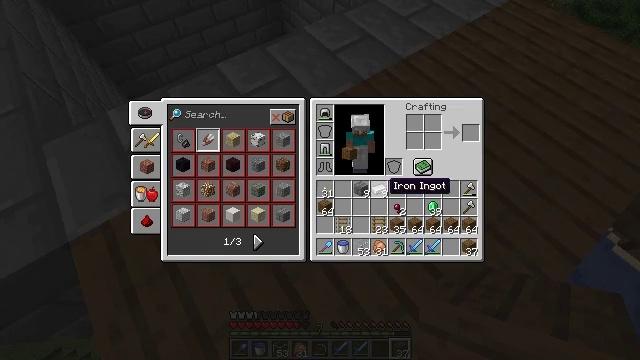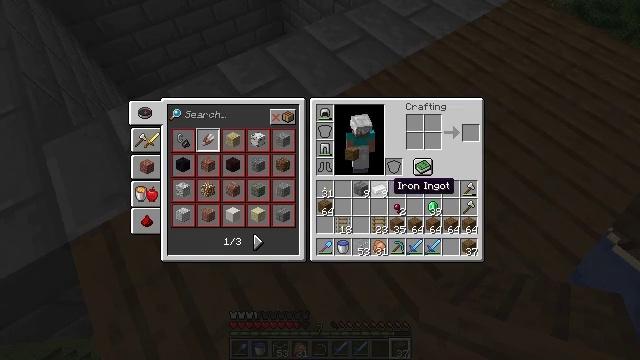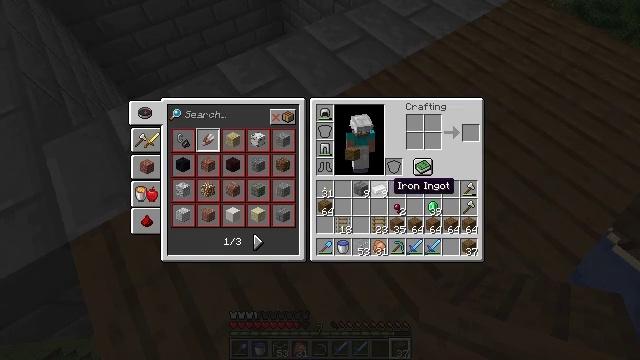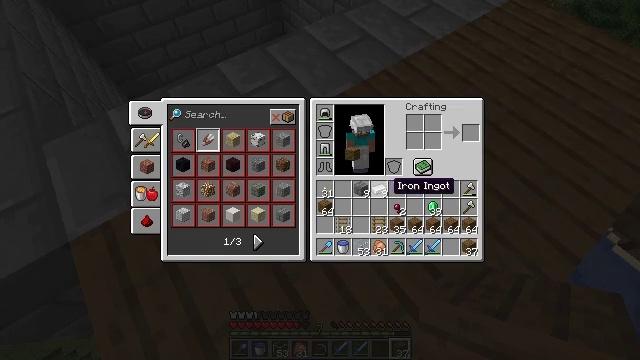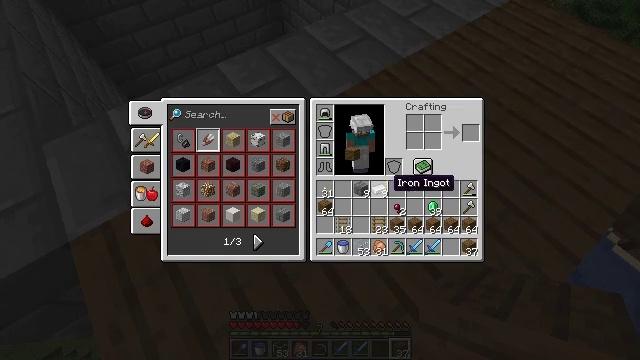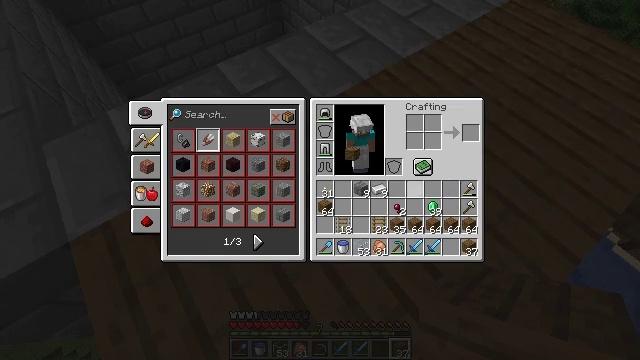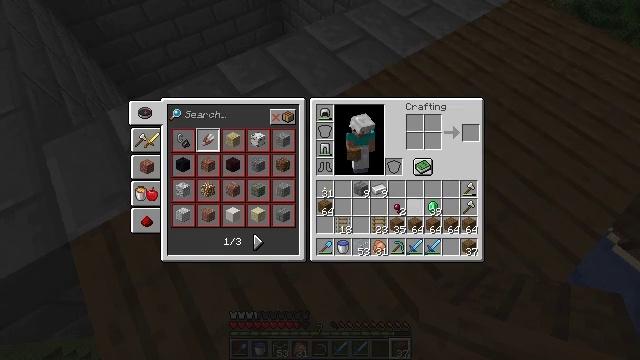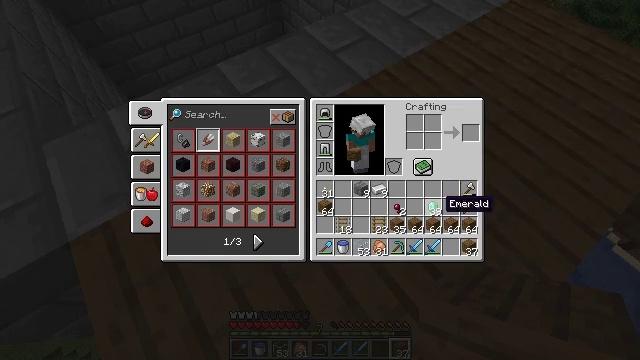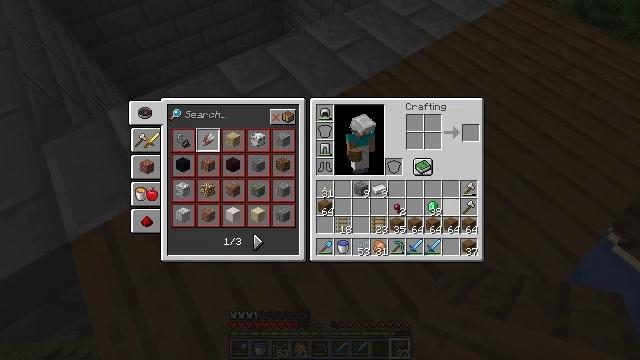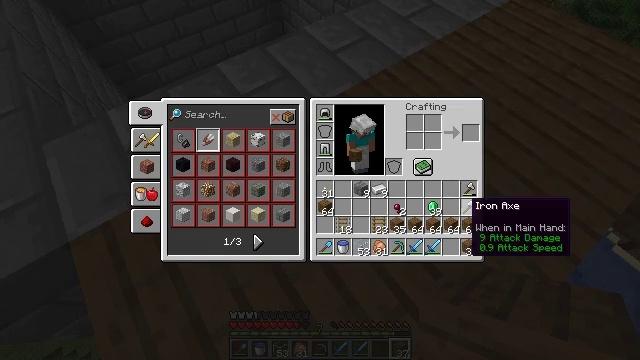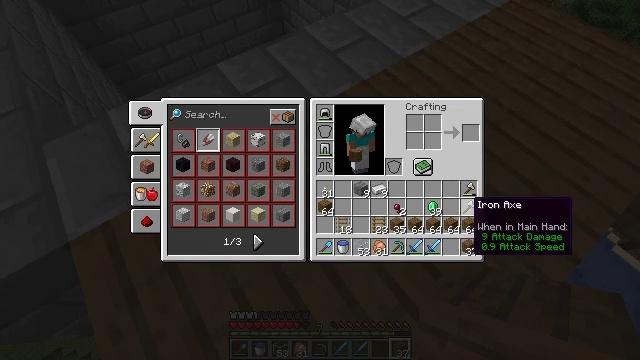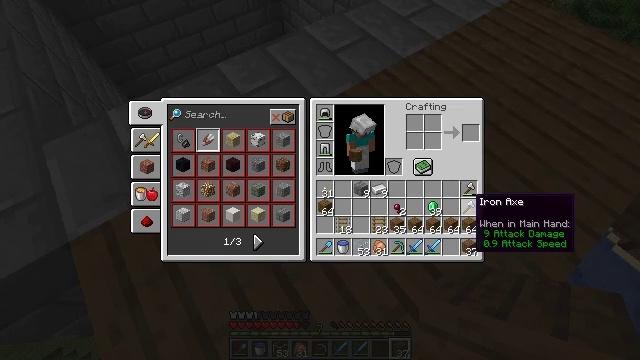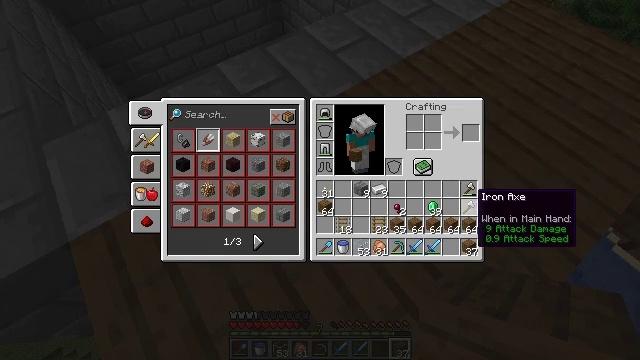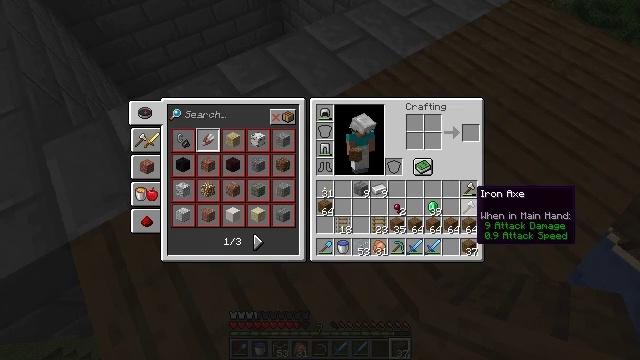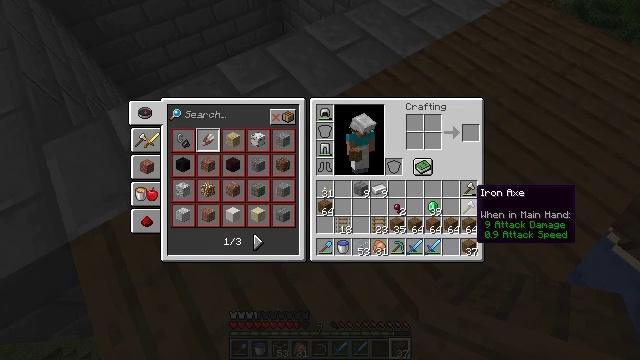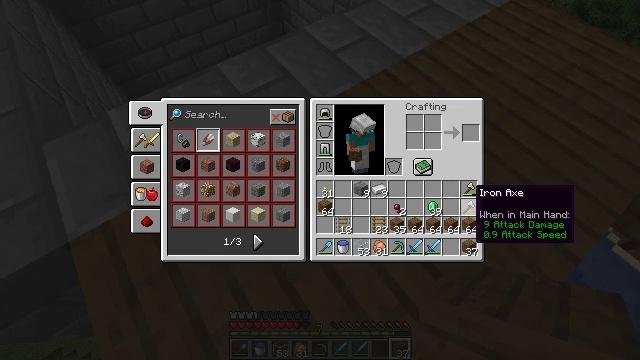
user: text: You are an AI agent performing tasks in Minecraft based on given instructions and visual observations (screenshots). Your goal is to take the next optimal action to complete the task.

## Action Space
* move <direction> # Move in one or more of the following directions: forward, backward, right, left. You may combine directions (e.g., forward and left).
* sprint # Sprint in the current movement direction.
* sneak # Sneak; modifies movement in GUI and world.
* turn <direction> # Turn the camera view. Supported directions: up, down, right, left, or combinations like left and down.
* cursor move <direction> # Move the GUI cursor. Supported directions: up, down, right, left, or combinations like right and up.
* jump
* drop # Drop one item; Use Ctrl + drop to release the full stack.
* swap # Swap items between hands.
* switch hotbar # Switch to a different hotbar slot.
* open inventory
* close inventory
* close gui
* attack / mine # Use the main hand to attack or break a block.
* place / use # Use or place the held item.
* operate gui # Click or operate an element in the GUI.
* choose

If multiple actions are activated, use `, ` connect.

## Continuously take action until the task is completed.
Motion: motion action
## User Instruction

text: Break spruce planks from a structure.
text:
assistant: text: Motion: no_op
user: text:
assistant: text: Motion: no_op
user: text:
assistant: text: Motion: no_op
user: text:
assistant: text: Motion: no_op
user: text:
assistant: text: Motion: cursor move right
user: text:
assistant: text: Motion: cursor move right and down
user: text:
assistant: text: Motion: cursor move right
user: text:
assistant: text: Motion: cursor move right
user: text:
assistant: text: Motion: cursor move right
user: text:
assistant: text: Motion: no_op
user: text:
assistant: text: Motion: no_op
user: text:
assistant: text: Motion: no_op
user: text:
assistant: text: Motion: no_op
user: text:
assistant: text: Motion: no_op
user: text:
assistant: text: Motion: no_op
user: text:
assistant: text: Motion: no_op
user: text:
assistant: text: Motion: no_op
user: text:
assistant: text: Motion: no_op
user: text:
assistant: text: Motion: operate gui
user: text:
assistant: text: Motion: operate gui
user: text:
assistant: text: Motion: cursor move down, operate gui
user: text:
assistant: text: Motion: cursor move left and down
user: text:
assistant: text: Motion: cursor move down
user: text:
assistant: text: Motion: no_op
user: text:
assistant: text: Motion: no_op
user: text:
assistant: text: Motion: no_op
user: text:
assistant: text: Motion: operate gui
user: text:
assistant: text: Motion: operate gui
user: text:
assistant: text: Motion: operate gui
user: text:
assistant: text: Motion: no_op